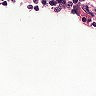
Metastatic tissue present: no